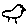
Label: bird